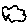
Label: cloud